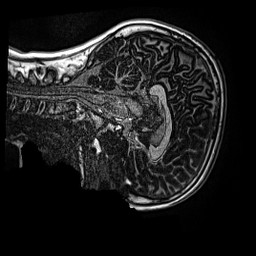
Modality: MP2RAGE
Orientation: sagittal
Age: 11
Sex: female
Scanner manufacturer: siemens
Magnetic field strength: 3 T
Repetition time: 4 s
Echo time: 0.00299 s